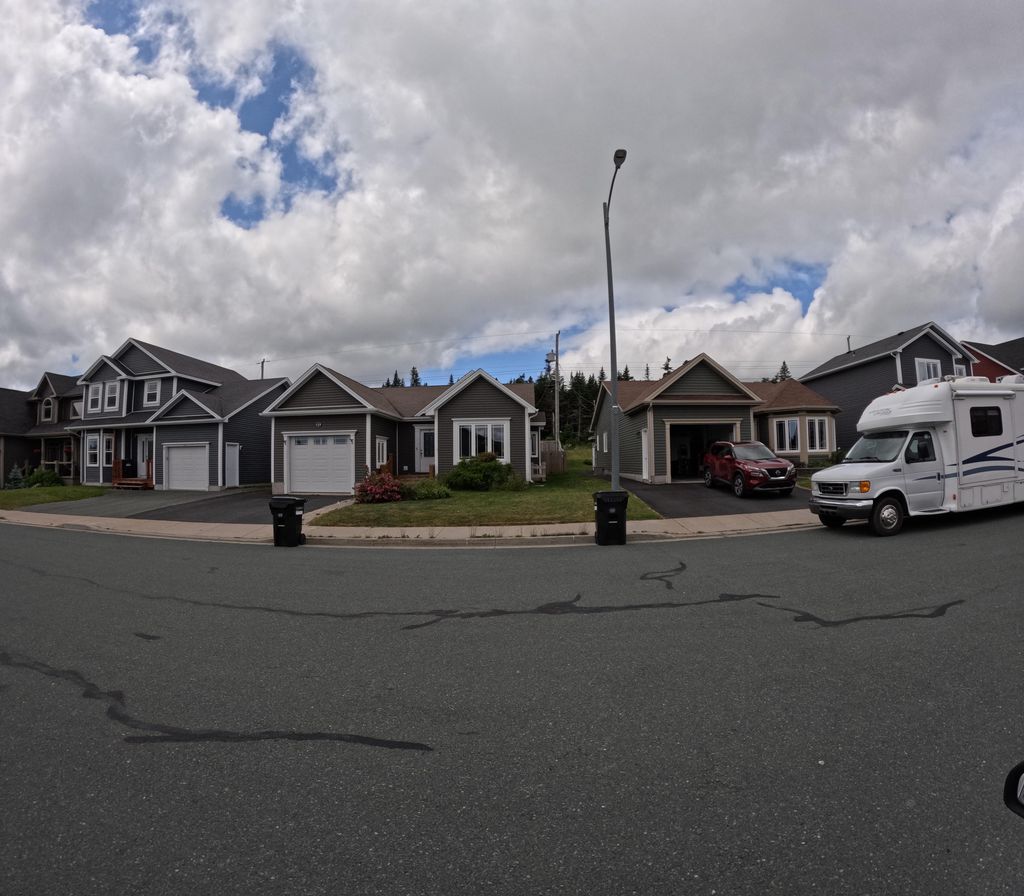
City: st_johns